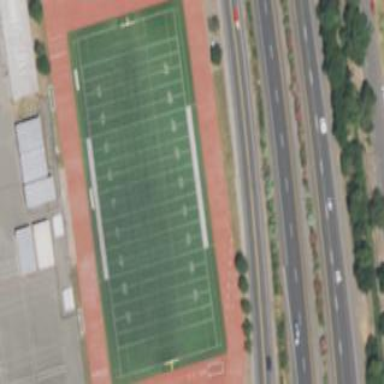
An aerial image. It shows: Pitch for American football with artificial turf surface.